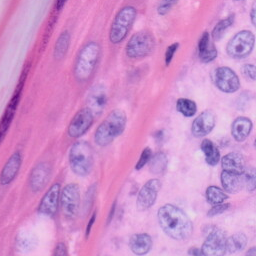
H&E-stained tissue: Skin